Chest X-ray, PA view. Patient: 19 years old, sex F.
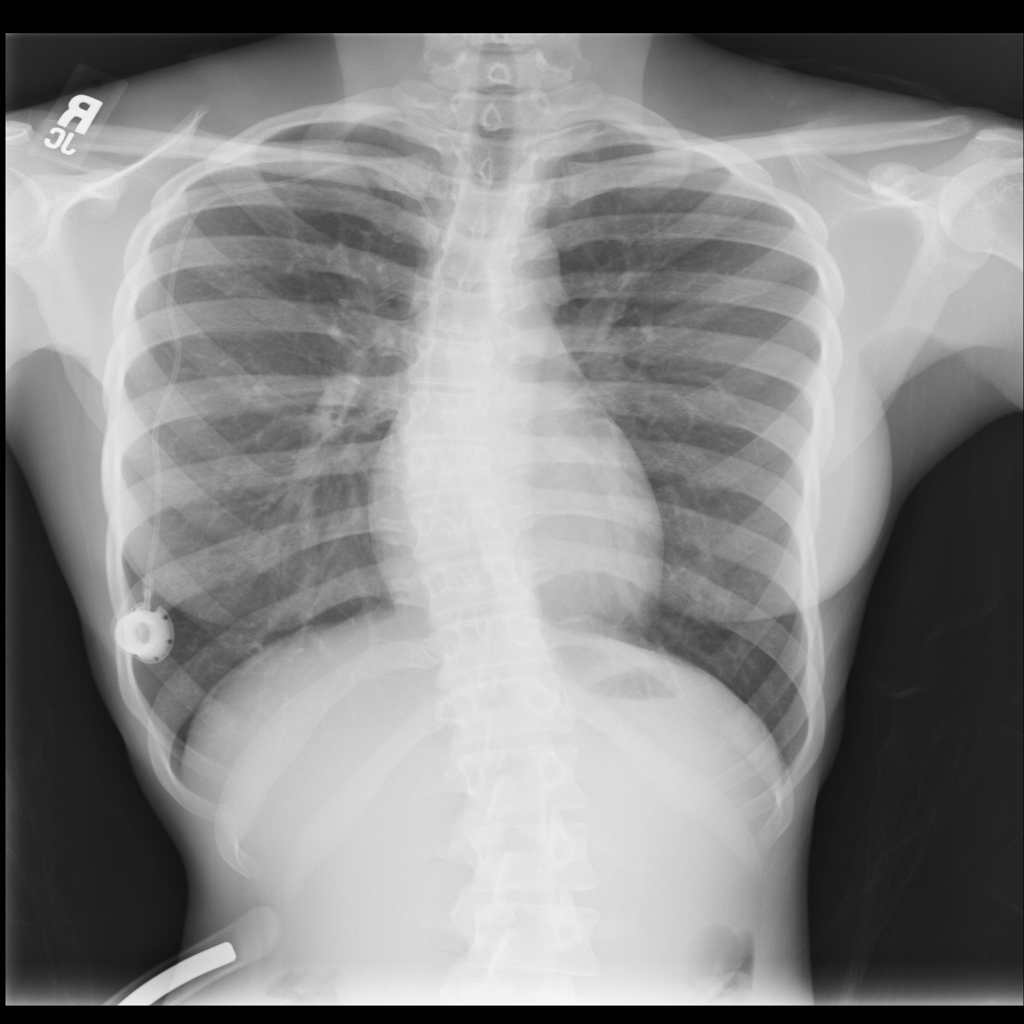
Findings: No Finding